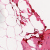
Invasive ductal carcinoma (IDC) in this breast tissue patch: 0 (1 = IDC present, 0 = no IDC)